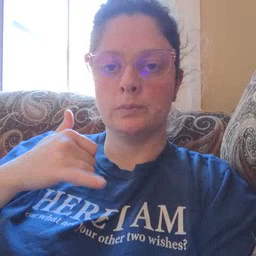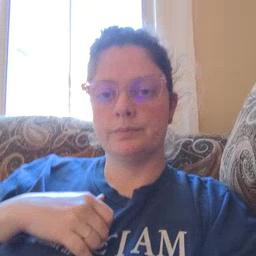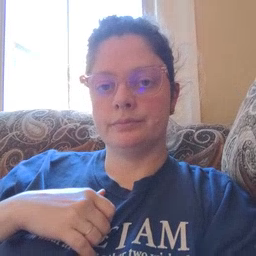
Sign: yellow